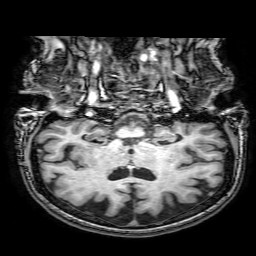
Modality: T1w
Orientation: sagittal
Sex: female
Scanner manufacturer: philips
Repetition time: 0.008214 s
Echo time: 0.00376 s